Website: walmart
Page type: billing-address
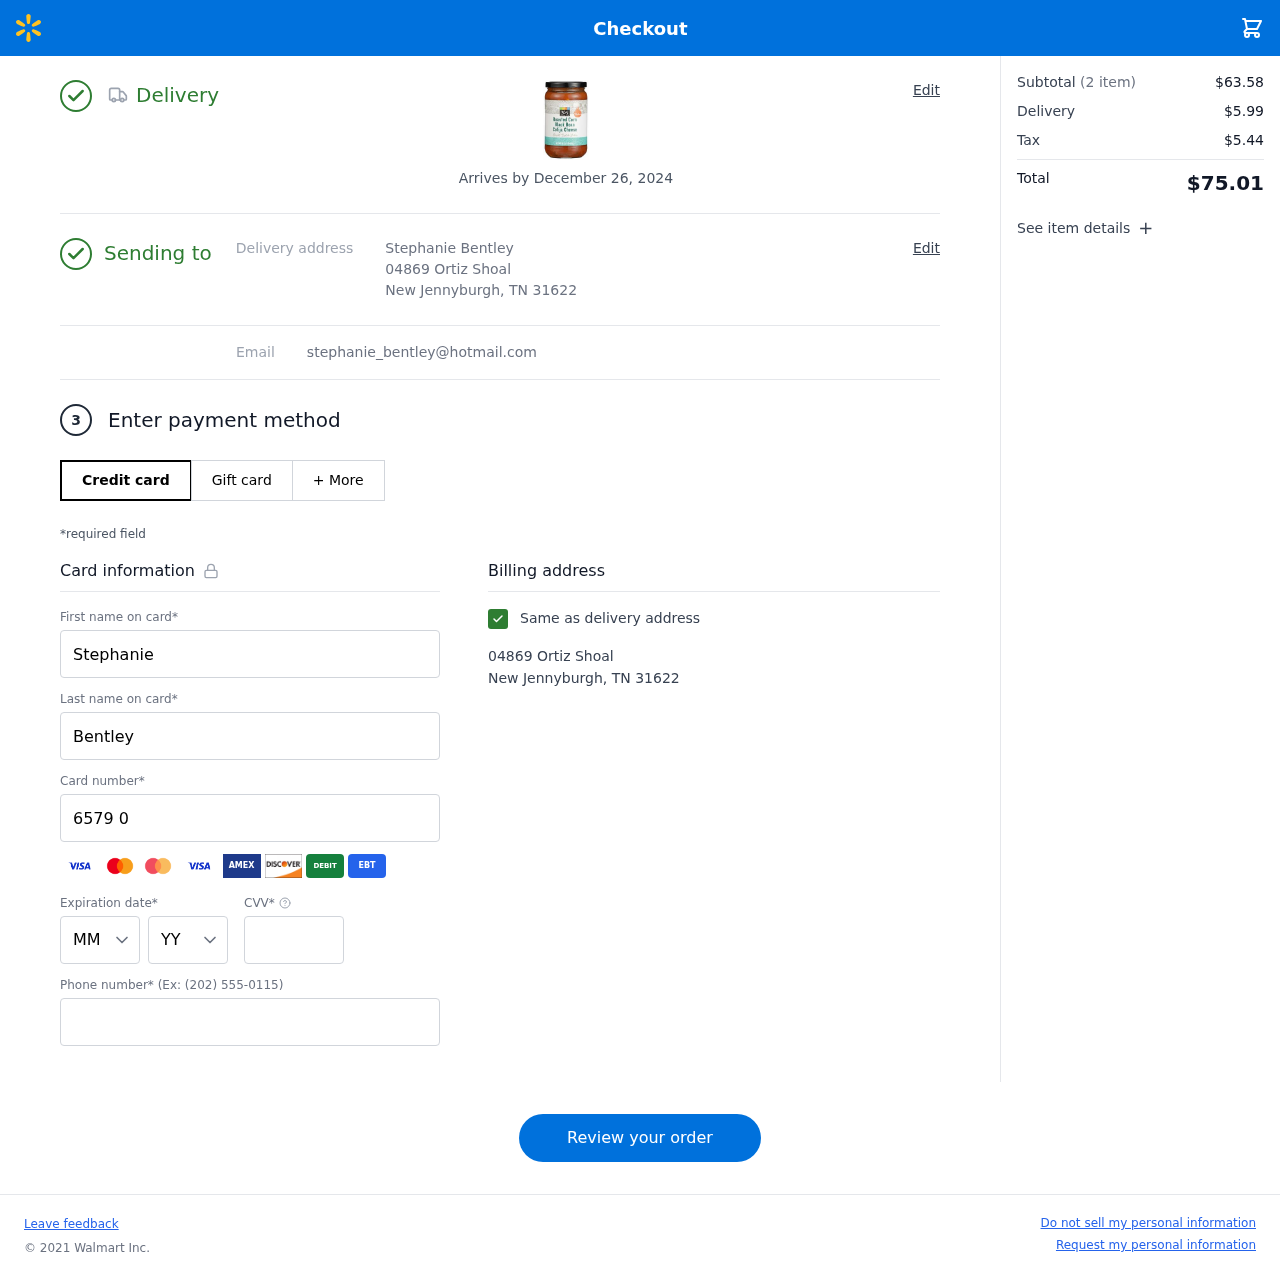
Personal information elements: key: PII_CARD_CVV
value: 283
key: PII_CARD_EXPIRY_MONTH
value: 03
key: PII_CARD_EXPIRY_YEAR
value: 28
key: PII_CARD_NUMBER
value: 6579 0343 1538 5093
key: PII_EMAIL
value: stephanie_bentley@hotmail.com
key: PII_FIRSTNAME
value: Stephanie
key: PII_FULLNAME
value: Stephanie Bentley
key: PII_LASTNAME
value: Bentley
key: PII_PHONE
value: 5459151410
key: PII_STREET
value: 04869 Ortiz Shoal
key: PII_CITY_STATE_ZIP
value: New Jennyburgh, TN 31622
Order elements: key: ORDER_DELIVERY_DATE
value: Arrives by December 26, 2024
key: ORDER_NUM_ITEMS
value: (2 item)
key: ORDER_SUBTOTAL
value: $63.58
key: ORDER_SHIPPING_COST
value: $5.99
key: ORDER_TAX
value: $5.44
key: ORDER_TOTAL
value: $75.01